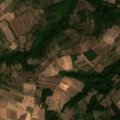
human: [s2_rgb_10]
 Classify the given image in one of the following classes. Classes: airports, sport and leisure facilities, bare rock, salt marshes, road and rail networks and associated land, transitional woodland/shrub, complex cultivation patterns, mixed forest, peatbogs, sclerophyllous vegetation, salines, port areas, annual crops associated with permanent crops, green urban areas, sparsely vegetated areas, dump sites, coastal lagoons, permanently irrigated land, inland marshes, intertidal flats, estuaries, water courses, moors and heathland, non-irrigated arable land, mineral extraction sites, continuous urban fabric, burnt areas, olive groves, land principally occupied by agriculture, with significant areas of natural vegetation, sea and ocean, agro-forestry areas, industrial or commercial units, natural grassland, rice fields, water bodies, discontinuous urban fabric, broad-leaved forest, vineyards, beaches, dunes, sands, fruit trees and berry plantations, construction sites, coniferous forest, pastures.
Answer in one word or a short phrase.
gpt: complex cultivation patterns, land principally occupied by agriculture, with significant areas of natural vegetation, broad-leaved forest